Interaction volume radius: 5 \u00c5
Interaction volume height: 30 \u00c5
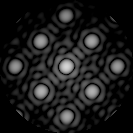
Disorder parameter: 0.04165